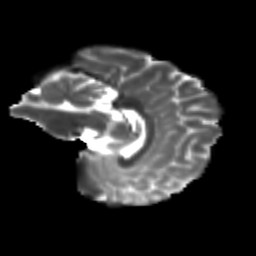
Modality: T2w
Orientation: sagittal
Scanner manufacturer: siemens
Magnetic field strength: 3 T
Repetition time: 9.2 s
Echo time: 0.084 s